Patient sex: F
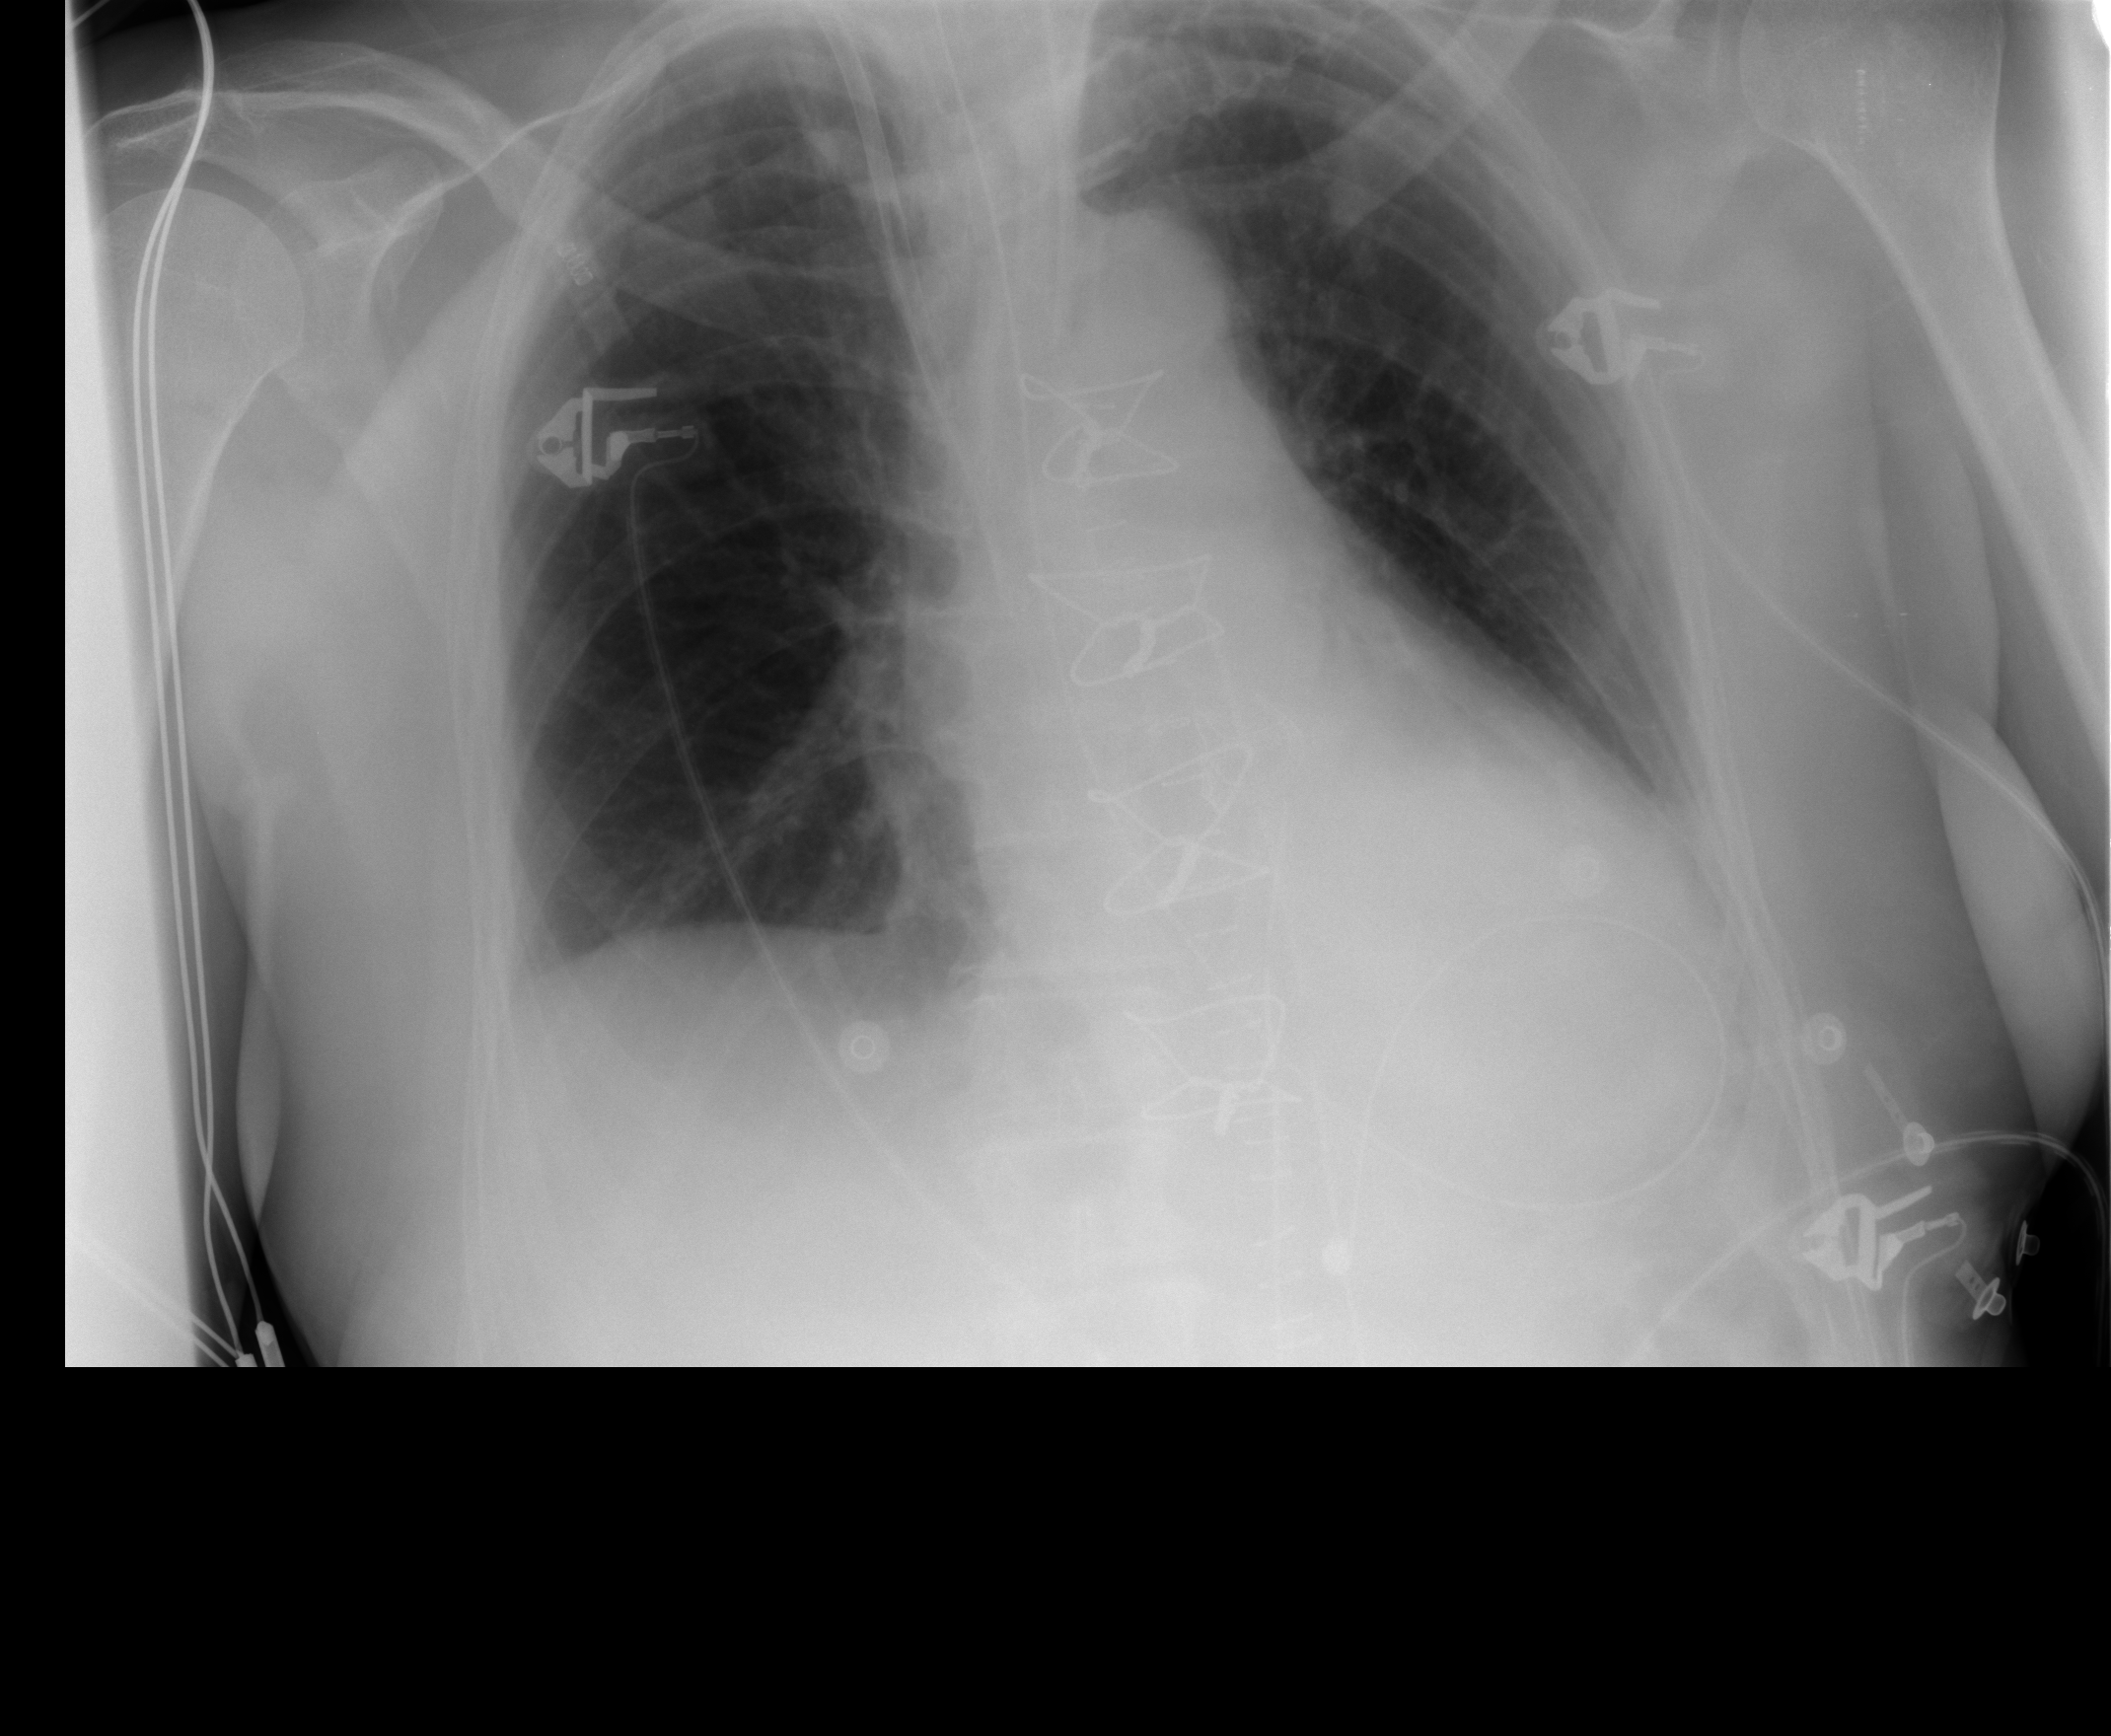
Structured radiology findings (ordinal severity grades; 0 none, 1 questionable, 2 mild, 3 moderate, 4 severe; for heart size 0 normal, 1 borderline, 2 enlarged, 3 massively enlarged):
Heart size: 2
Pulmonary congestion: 0
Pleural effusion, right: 2
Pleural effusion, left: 2
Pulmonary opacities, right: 0
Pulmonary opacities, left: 0
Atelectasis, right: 2
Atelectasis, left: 2